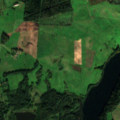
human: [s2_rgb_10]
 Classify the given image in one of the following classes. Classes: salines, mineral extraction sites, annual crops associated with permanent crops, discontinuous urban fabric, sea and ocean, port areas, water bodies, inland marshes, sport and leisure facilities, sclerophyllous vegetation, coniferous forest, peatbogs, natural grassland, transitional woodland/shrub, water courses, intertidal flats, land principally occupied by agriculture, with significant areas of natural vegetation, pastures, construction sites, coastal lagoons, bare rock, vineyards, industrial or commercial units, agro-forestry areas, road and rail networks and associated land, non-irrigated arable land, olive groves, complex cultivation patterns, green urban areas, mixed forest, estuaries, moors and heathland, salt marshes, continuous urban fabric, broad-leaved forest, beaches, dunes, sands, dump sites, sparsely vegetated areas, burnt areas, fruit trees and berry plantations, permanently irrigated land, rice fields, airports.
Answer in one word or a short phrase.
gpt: non-irrigated arable land, pastures, complex cultivation patterns, land principally occupied by agriculture, with significant areas of natural vegetation, water bodies